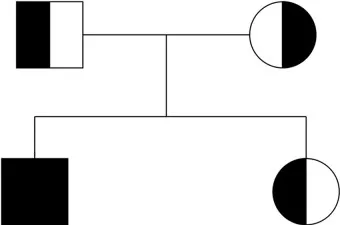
Mutated region, DGUOK, in proband, sister, and parents, with pedigree.
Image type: radiology (x_ray)